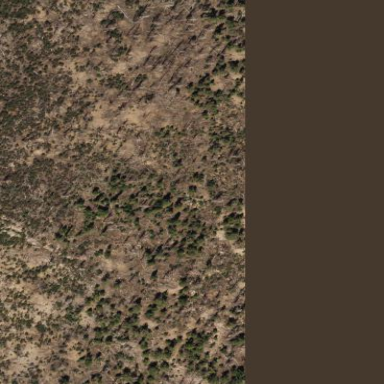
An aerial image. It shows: Patch of scrub vegetation.